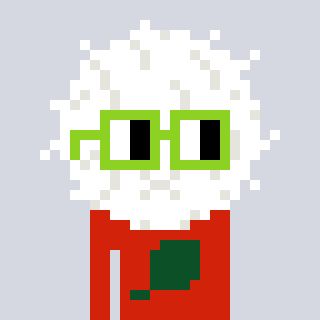
a pixel art character with square light green glasses, a cottonball-shaped head and a red-colored body on a cool background